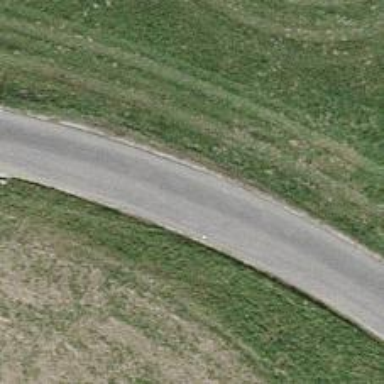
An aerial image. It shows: Unclassified road with asphalt surface.